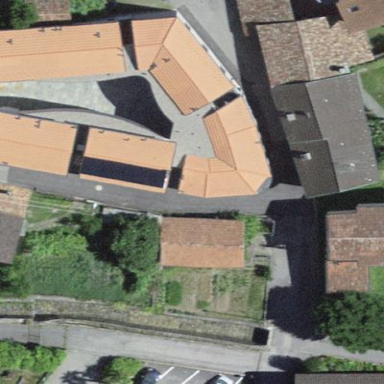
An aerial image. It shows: View of roof of building.